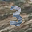
Label: 3